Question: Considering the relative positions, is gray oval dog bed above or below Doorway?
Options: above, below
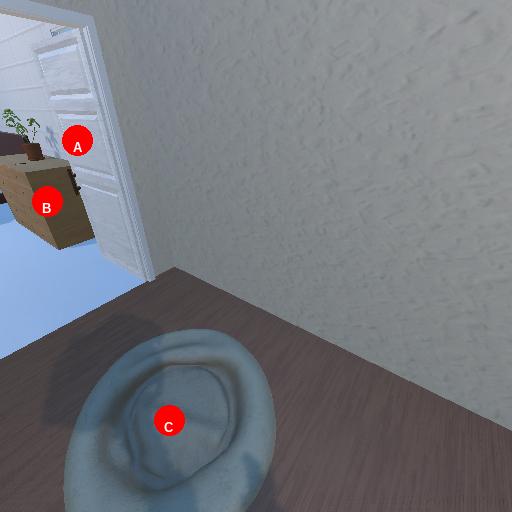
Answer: above